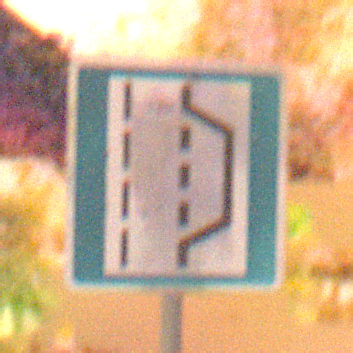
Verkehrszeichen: NothalteUndPannenbucht
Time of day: Night
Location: Outdoor (Nature)
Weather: Clear
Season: NotSpecified
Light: Natural